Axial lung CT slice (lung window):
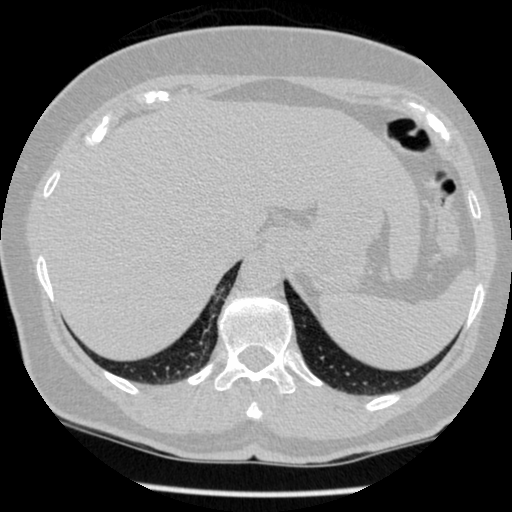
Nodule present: no